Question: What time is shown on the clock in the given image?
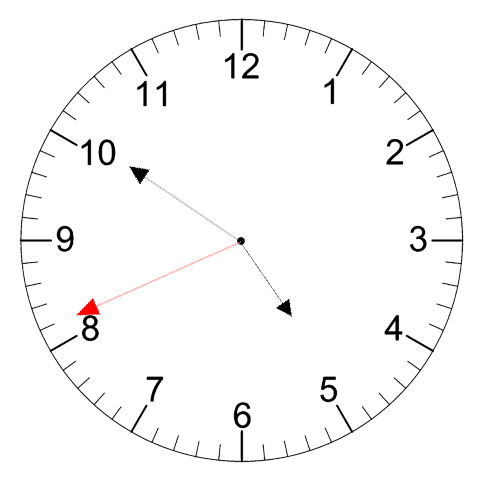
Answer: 04:50:41